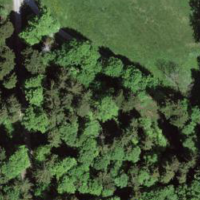
EUNIS habitat code: 43
Species observed at this site:
Allium ursinum